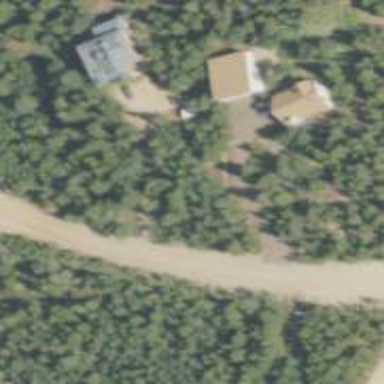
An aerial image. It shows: Driveway.